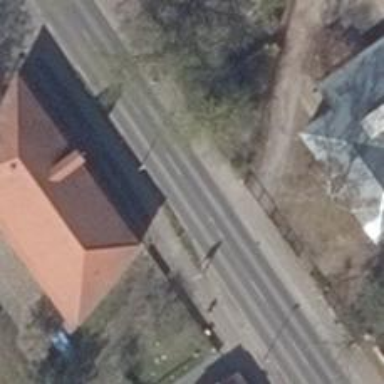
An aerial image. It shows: Secondary road with asphalt surface crossing bridge. The road has separate sidewalks on both sides with lane markings.